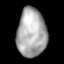
Tissue: lung
Cell type: Epithelial cells
Senescence score: 0.2011
Nuclear area (px): 1391
Mean DAPI intensity: 170.323